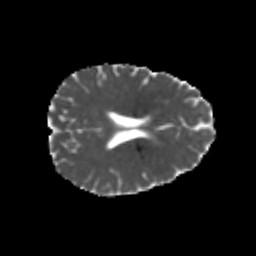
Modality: MD
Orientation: axial
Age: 20
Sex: female
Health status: healthy
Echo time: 0.074 s